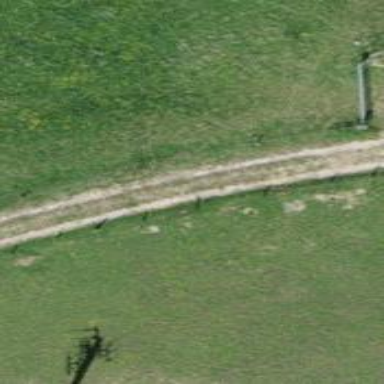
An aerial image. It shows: Track road with grade4 tracktype.